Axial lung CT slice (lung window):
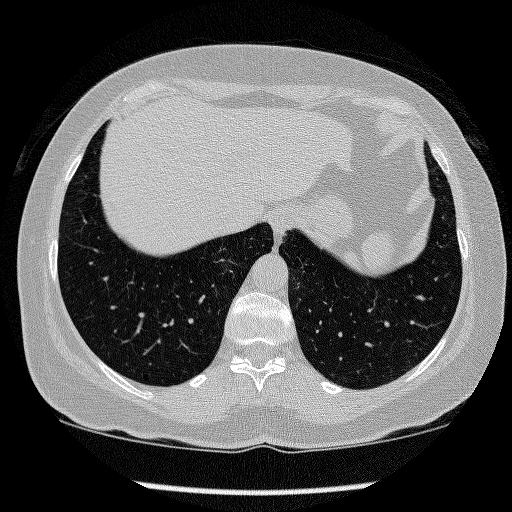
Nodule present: no